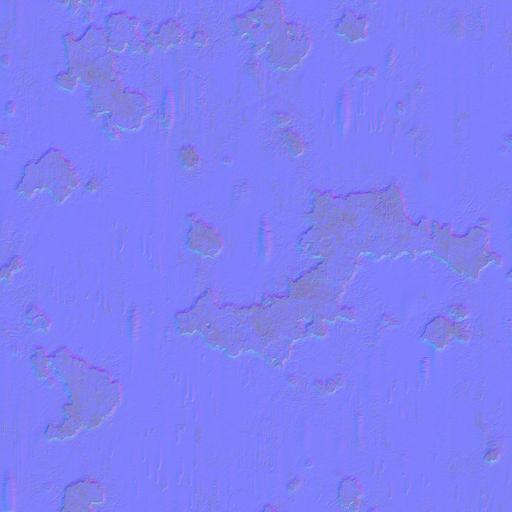
blue metal paint painted rust